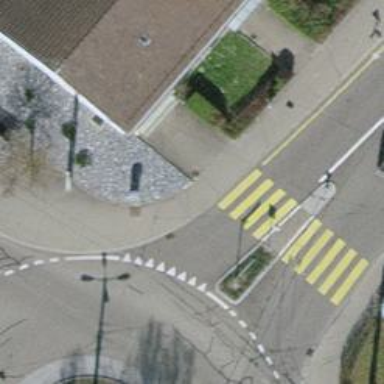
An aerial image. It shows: Asphalt sidewalk.